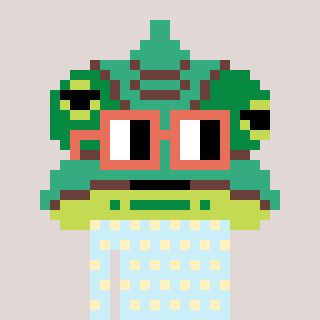
a pixel art character with square orange glasses, a chameleon-shaped head and a cold-colored body on a warm background